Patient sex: F
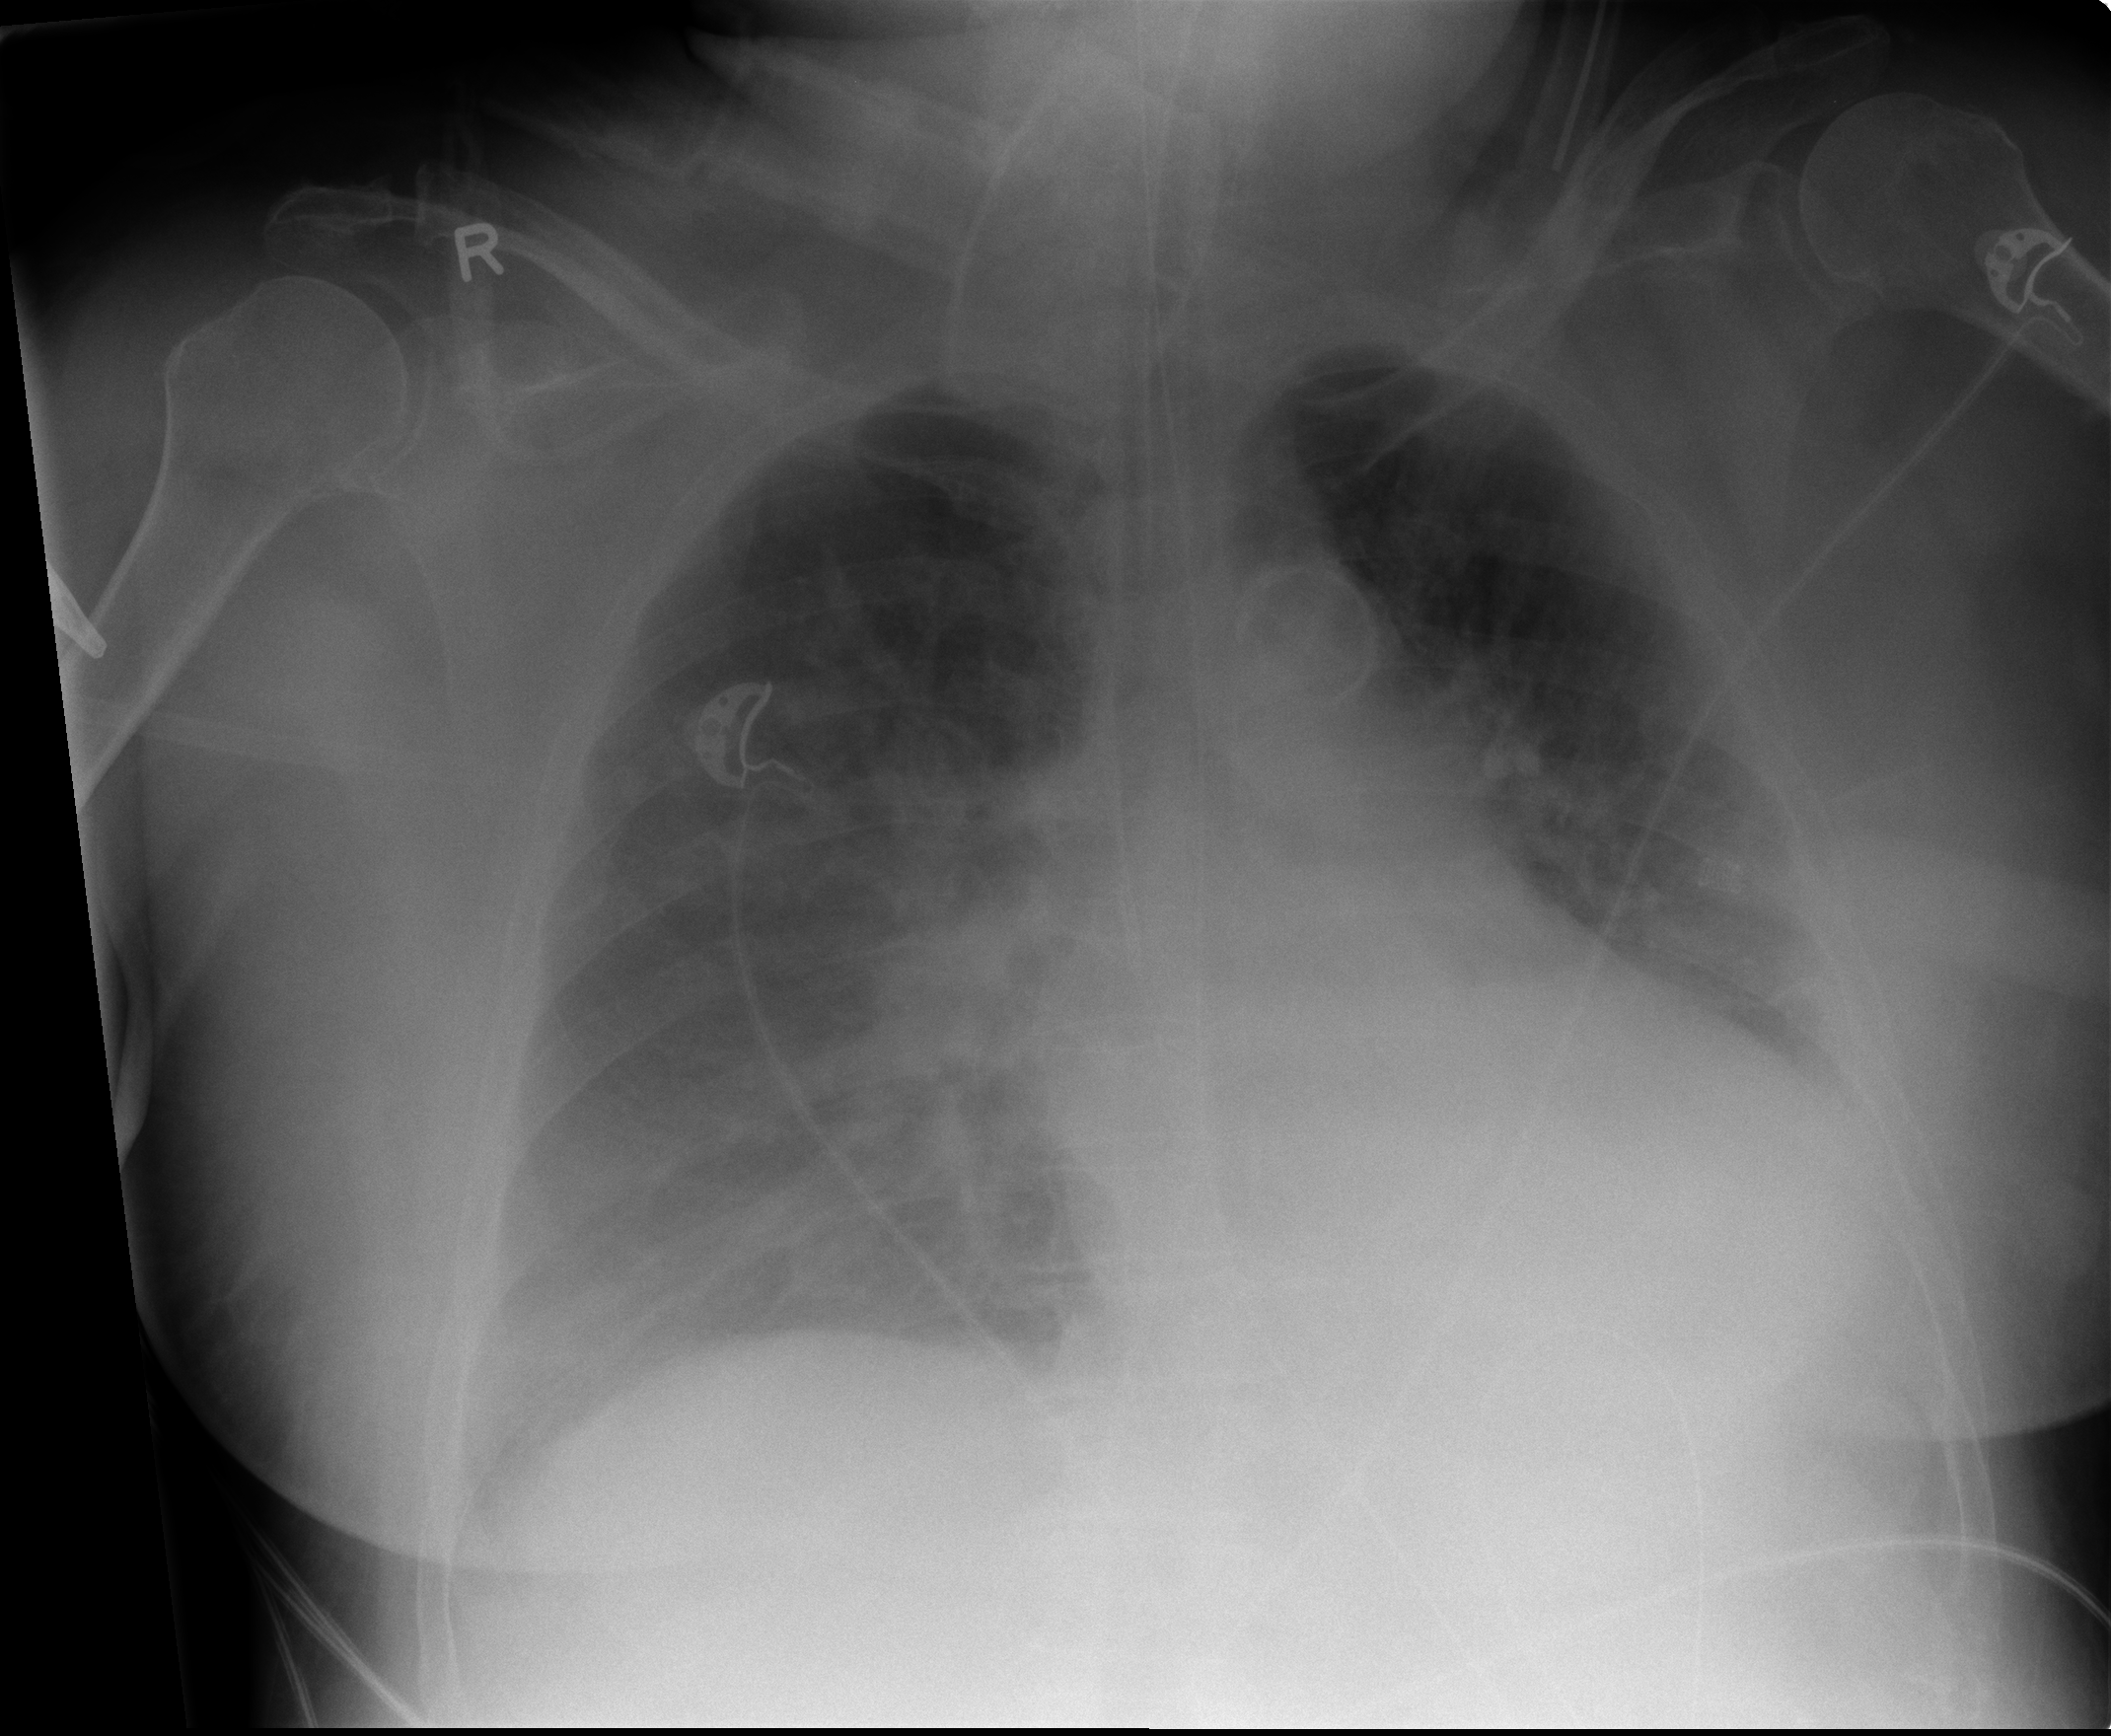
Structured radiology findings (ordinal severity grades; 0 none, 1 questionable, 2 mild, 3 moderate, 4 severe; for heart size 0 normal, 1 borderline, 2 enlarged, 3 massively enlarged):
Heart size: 0
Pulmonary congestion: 2
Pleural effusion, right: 2
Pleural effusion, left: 2
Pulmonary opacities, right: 2
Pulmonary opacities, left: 2
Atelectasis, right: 3
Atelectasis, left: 2